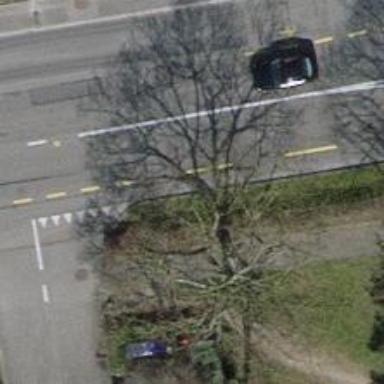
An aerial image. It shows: Recycling container for green waste.